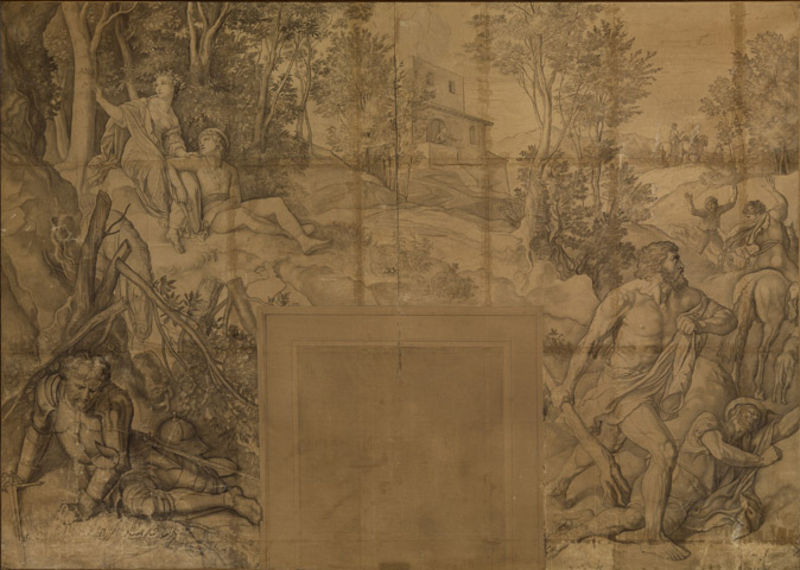
Titel: Angelika schneidet ihren und Medoros Namen in einen Lorbeerbaum - Rolands Schwermut und Raserei
Künstler: Julius Schnorr von Carolsfeld
Standort: Karlsruhe
Institution: Staatliche Kunsthalle Karlsruhe
Schlagwörter: baum, berg, blätter, felsen, gemälde, gott, kampf, kämpfer, mann, nackt, umhang, bäume, frauen, gelb, landschaft, menschen, sitzen, stadt, äste, braun, fenster, frau, grau, holz, männer, schwarz, skizze, szene, tür, weiss, zeichnung, gebäude, haus, weg, bart, wand, arme, falten, geschichte, stein, steine, tod, tot, bild, ast, bach, baumstamm, hügel, natur, stamm, zweige, busch, büsche, sträucher, haare, tücher, paar, blatt, wald, kinder, pferd, reiter, stock, liebe, liegen, bogen, italien, man, stab, studie, abhang, schwer, fels, gebirge, hang, dorf, graphik, beige, steil, türe, rast, sepia, schlacht, untergang, conflict, fight, hands, hat, men, people, religious, robes, soldier, soldiers, sword, white, women, tafel, arm, black, gefaltet, gray, grey, hair, old, painting, robe, room, seated, sitting, tapete, wall, windows, woman, wandgemälde, wandmalerei, picture, print, brown, durchgang, liegend, tor, penis, eingang, nische, zweig, lichtung, schwarzweiss, stich, gefahr, hass, knüppel, schwert, schwerter, verletzt, helm, entwurf, mythologie, ritter, jagd, kämpfen, rüstung, altar, kasten, pergament, hand, leben, wood, elend, leid, angel, angels, classic, fighting, gods, greek, horses, mythology, naked, nude, nudity, rock, rocks, roman, sky, tree, geäst, building, folded, hill, hills, house, landscape, mountain, mountains, nature, orange, trees, death, antikisierend, heiliger, armor, armour, feet, helmet, knight, male, steel, suit, uniform, forest, grass, bushes, road, drawing, paper, black and white, decoration, frame, castle, etching, illustration, line, sketch, tail, herkules, keule, allegory, battle, beard, martyr, romantic, saint, story, stumpf, pen, fall, fresco, wanderung, zwiespalt, süddeutschland, dead, injured, door, scene, town, italy, rural, lager, herakles, human, ancient, arms, cape, draped, leaves, toga, trunk, aufriss, design, historical, history, renaissance, ink, square, supraporte, italian, palladio, art, ground, vorstudie, box, engraving, pencil, bäumde, emotion, faltung, animal, legs, lines, war, bush, home, horse, branches, lanscape, god, goddess, hero, warrior, book, chest, shoulders, forrest, strong, greyscale, lithograph, resting, dramatic, relief, saints, blank, tan, branch, poor, neid, body, fox, mystical, adam, minotaur, border, frescoe, mural, faded, raphael, innenbemalung, leg, fear, hurt, muscles, pain, chaos, image, männer frauen, weapon, wnadmalerei, leafs, despair, woods, halo, club, holy, dying, fallen, spear, farming, tired, knees, knights, wall painting, pathway, beards, flee, running, warriors, borwn, sick, strength, 1800, grayscale, sietzen, weapons, grief, eve, beerg, samson, hi, wounded, eden, 18th century, todschlag, heroes, slaying, hercules, mystic, drawing], ladscape, laying, paradise, creation, parchment, woundefd, batle, solder, fold, aged, solider, 1, relaxing, ilustration, hiding, black and whtie, greeting, hearth, battlefield, woord, golztius, falllen, grees, survival, tapisserie, frescoue, injured man, grez, womne, crawling, ww, arnor, wrarrior, knite, squeare, kampüf, 1900#, sietztend, tramatic, traumatic, casia, premiminary